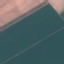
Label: AnnualCrop